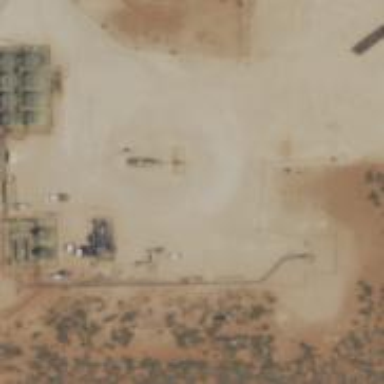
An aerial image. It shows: Petroleum well that is man-made.